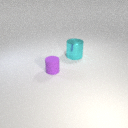
large cyan metal cylinder behind small purple rubber cylinder